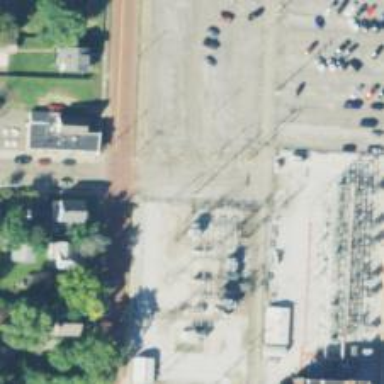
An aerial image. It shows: Power pole.